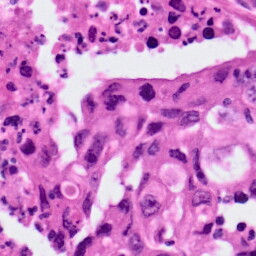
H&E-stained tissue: Lung